Question: I'm wanting to animate the cursive text below, from left to right.
An example of want i'm trying to acheive can be found on the slaveryfootprint.org site.
Select an electronic item in the link below, and watch the cables animate;
<URL>
I'm unfamiliar with SVG and SVG libraries like Raphael js, so i'm not sure where to start.
I've googled around, but not found a tutorial.
: Find the first tag below, saved from illustrator, depicting the 'd' first character:
'''
<g>
<path fill="none" stroke="#8C3939" stroke-linecap="round" d="M216.615,297.73c9.509,10.697,24.563-12.282,18.444-15.658
c-6.074-3.351-10.125,5.753-10.125,5.753s-4.297,8.542,2.08,13.137c8.42,6.673,15.817-3.188,15.947-3.43"/>
</g>
'''
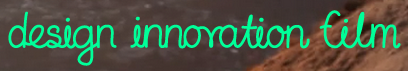
Answer: If you have the path, you can do almost anything. Another alternative would be to hand the path to an incremental path expander in javascript. Here's the code I typically use (I've posted it as part of other answers and it's not entirely unique, but this incarnation is mine):
'''
function drawpath( canvas, pathstr, duration, attr, callback )
{
var guide_path;
if ( typeof( pathstr ) == "string" )
guide_path = canvas.path( pathstr ).attr( { stroke: "none", fill: "none" } );
else
guide_path = pathstr;
var path = canvas.path( guide_path.getSubpath( 0, 1 ) ).attr( attr );
var total_length = guide_path.getTotalLength( guide_path );
var last_point = guide_path.getPointAtLength( 0 );
var start_time = new Date().getTime();
var interval_length = 50;
var result = path;
var interval_id = setInterval( function()
{
var elapsed_time = new Date().getTime() - start_time;
var this_length = elapsed_time / duration * total_length;
var subpathstr = guide_path.getSubpath( 0, this_length );
attr.path = subpathstr;
path.animate( attr, interval_length );
if ( elapsed_time >= duration )
{
clearInterval( interval_id );
if ( callback != undefined ) callback();
guide_path.remove();
}
}, interval_length );
return result;
}
'''
You'd then feed in the path for your text to this function. Ideally, I'd do it one letter at a time -- complicated paths seem to get bogged down in Firefox, though Chrome seems to deal with them just fine.
Here's a <URL> on my site.